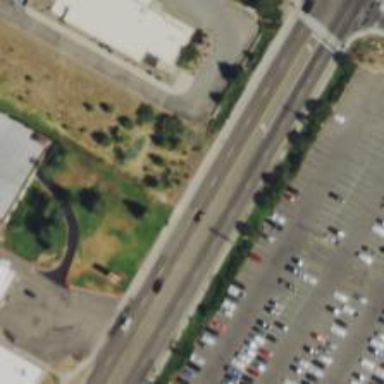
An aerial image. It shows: Asphalt road designated as trunk highway with separate sidewalks.